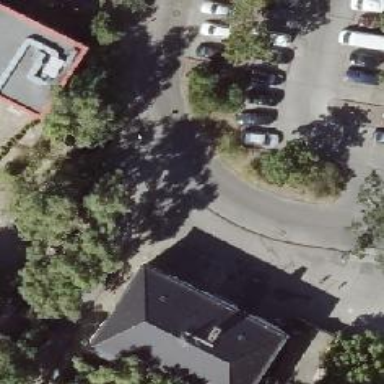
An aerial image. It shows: Street lamp support.